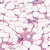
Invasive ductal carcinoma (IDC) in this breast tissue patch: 0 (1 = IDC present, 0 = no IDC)